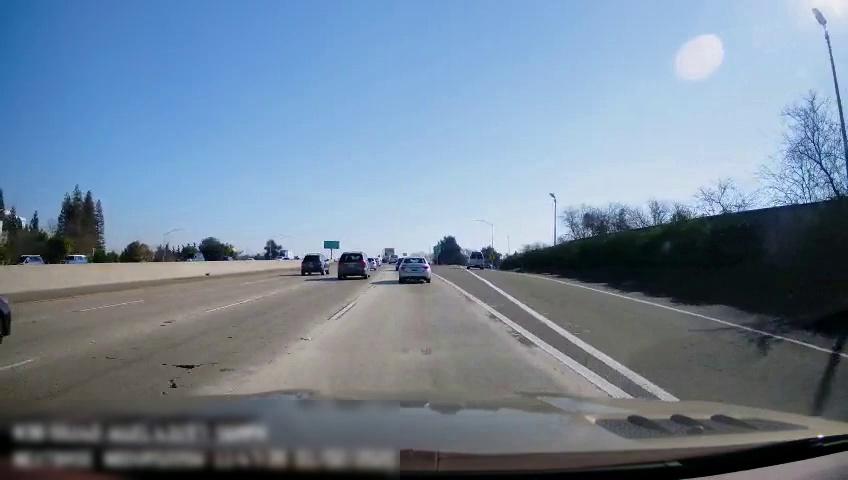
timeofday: Day
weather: Sunny
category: Drivable Space
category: Vehicles | SUV
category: Vehicles | SUV
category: Vehicles | SUV
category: Vehicles | SUV
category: Vehicles | Car
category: Vehicles | SUV
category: Vehicles | SUV
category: Vehicles | Car
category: Vehicles | Van
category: Vehicles | Truck
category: Lanes | Alternate Lane
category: Lanes | Alternate Lane
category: Lanes | Alternate Lane
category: Lanes | Current Lane
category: Lanes | Current Lane
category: Lanes | Alternate Lane
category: Traffic | Signs
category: Traffic | Lights